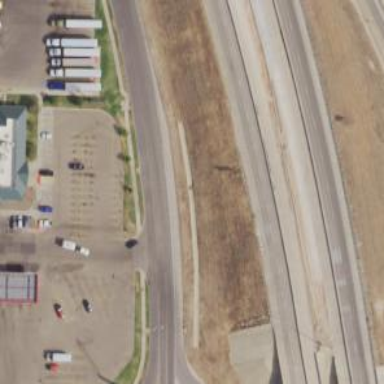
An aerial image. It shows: Secondary road with frontage road.